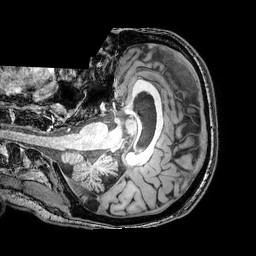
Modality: T1w
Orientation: axial
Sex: male
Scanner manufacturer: philips
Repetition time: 0.008165 s
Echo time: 0.00373 s